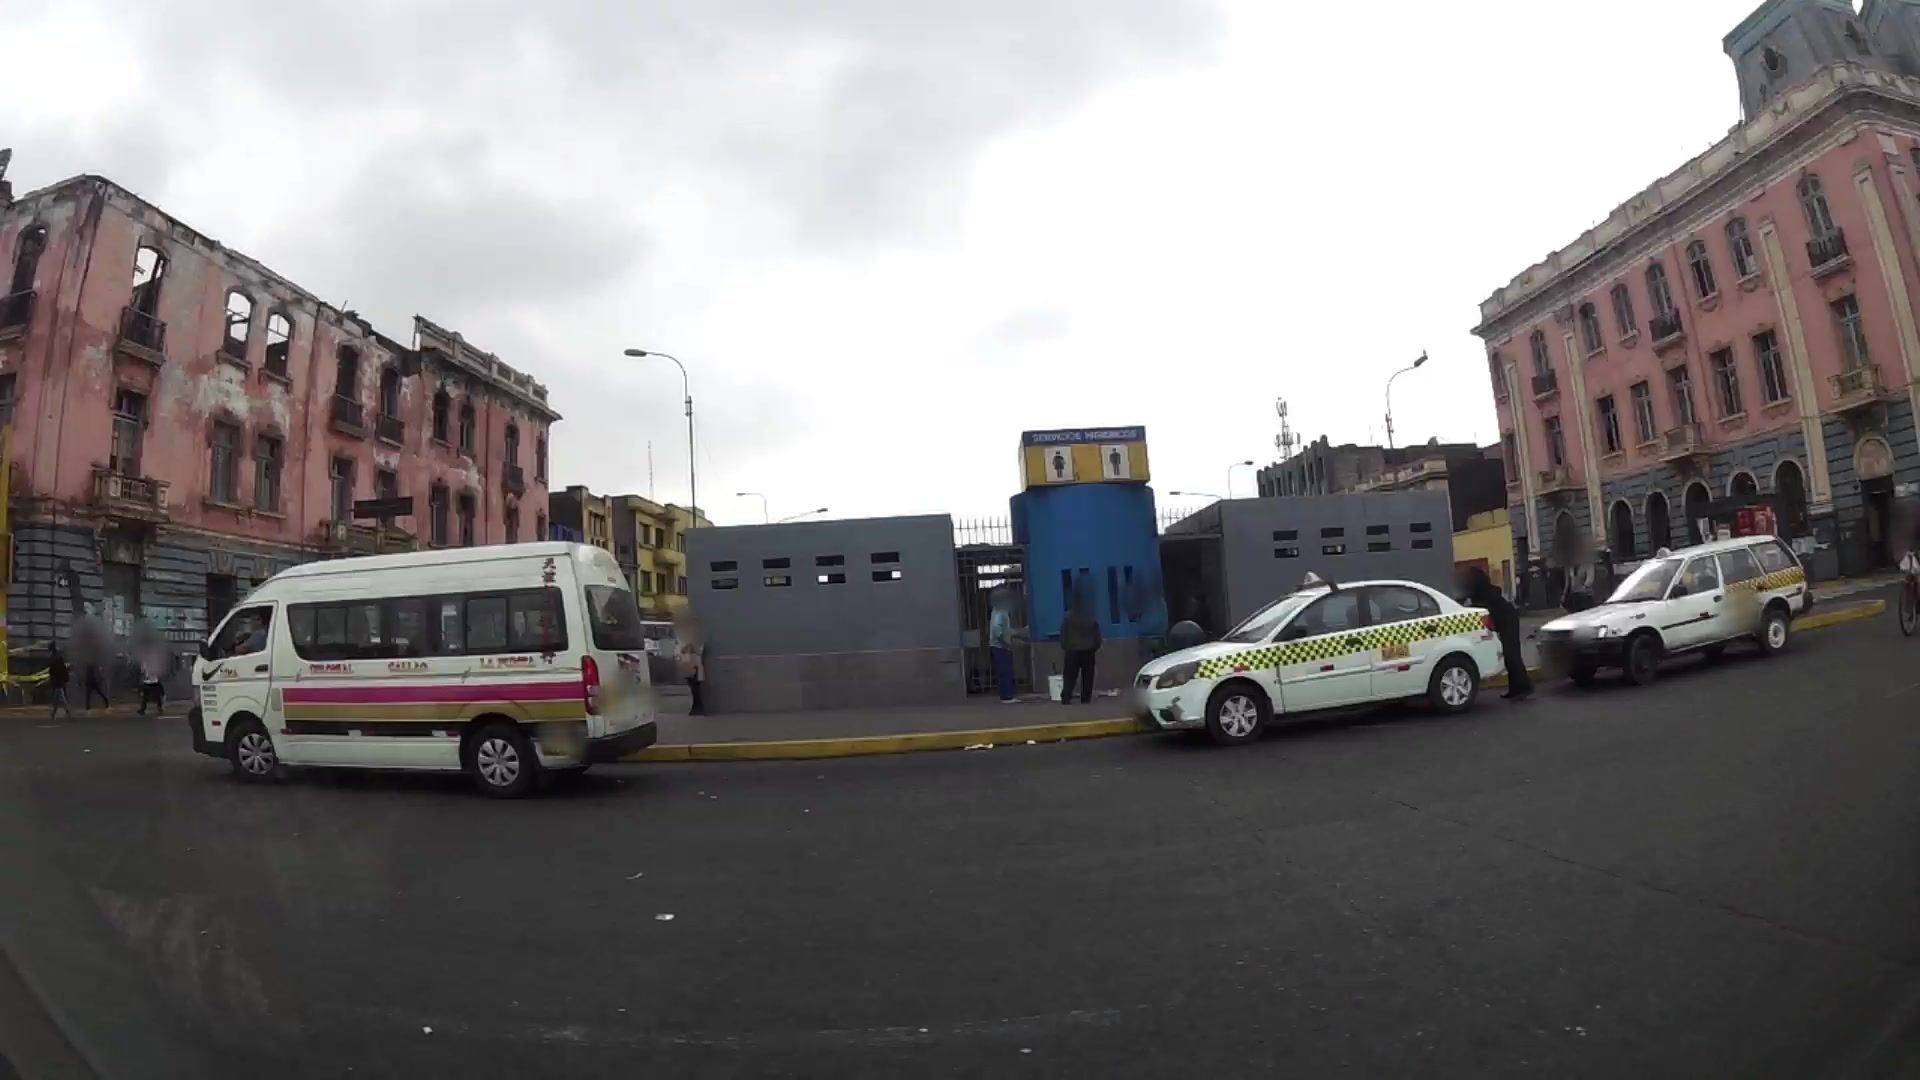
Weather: cloudy
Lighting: day
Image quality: good
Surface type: driving surface
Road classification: steps, footway, bus_stop
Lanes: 3
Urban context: urban centre
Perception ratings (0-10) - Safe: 1.45, Lively: 5.91, Beautiful: 6.51, Boring: 5.44, Depressing: 2.85, Wealthy: 2.1